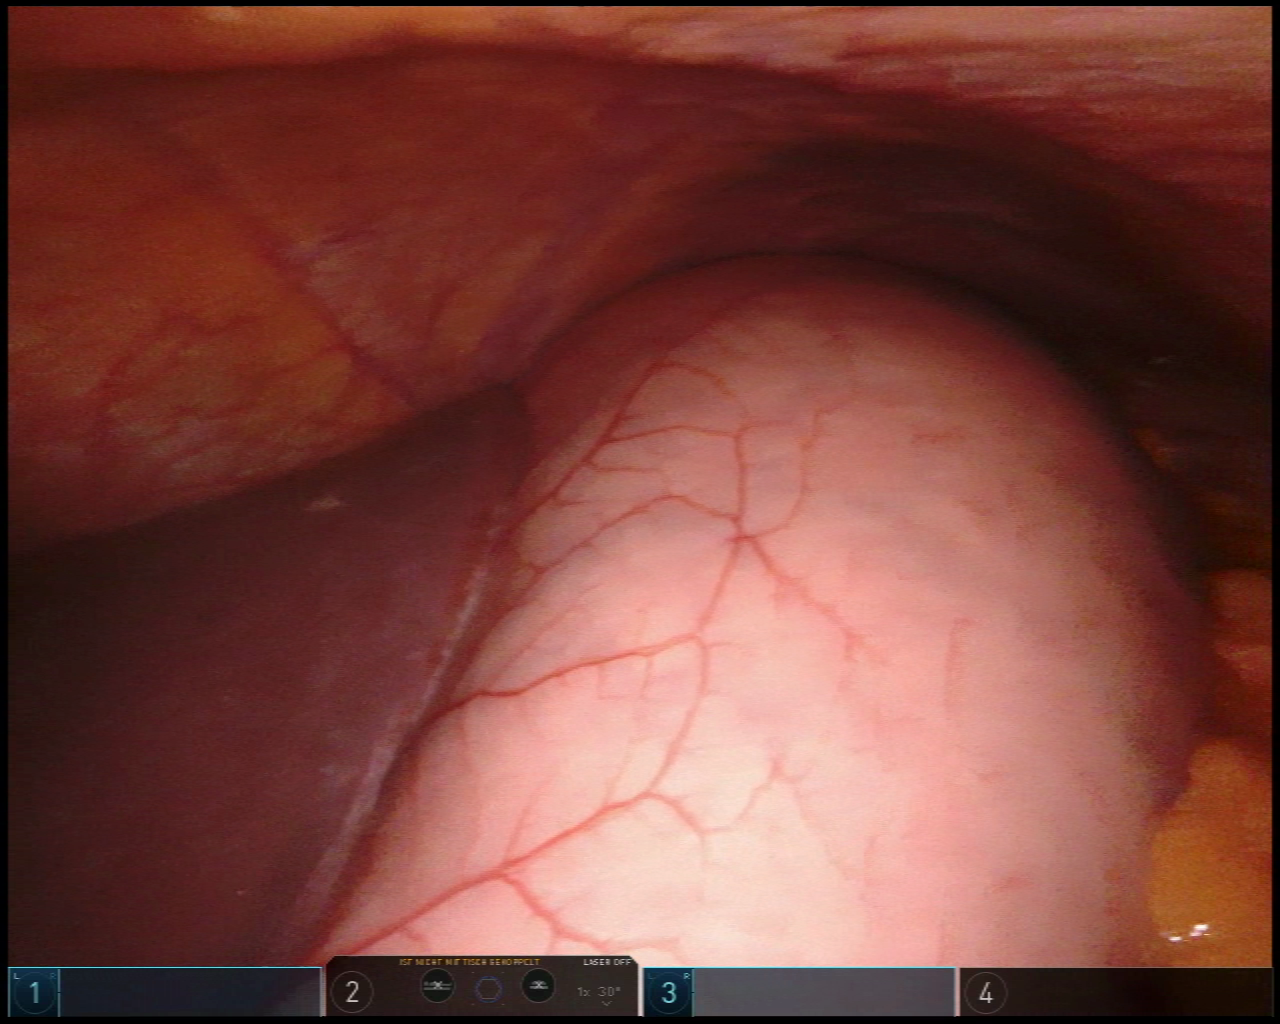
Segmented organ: liver
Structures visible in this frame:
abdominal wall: yes
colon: no
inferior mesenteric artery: no
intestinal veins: no
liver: yes
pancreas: no
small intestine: no
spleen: no
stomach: yes
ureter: no
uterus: no
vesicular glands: no